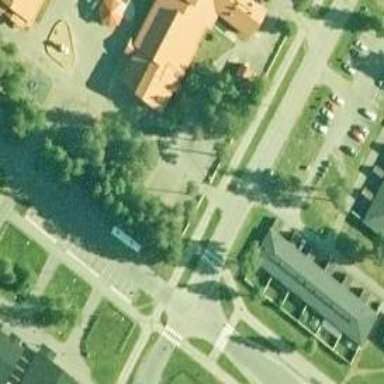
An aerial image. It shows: Asphalt cycleway.